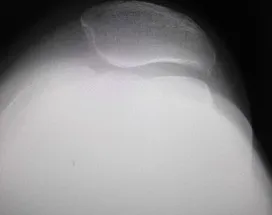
Roentgenogram taken prior to the injury shows no lateral patellar subluxation.
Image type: radiology (x_ray)